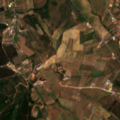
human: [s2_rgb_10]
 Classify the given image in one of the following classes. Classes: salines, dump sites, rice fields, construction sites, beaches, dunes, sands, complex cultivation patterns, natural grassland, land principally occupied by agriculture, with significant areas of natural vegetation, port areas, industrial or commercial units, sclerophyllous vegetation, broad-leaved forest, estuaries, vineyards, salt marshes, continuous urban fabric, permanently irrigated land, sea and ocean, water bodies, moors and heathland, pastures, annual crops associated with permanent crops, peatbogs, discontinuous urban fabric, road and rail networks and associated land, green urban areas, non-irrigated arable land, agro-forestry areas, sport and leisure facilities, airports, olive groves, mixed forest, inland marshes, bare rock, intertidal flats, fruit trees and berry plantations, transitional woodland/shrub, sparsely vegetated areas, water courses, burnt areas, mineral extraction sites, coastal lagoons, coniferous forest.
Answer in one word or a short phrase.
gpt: discontinuous urban fabric, vineyards, pastures, complex cultivation patterns, broad-leaved forest, transitional woodland/shrub